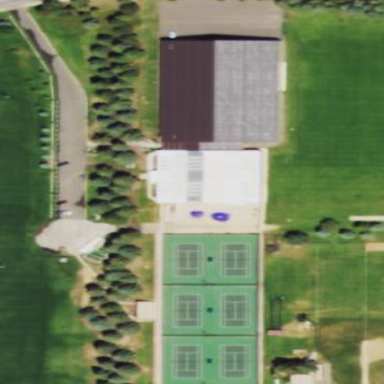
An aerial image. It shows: Building with tennis court.